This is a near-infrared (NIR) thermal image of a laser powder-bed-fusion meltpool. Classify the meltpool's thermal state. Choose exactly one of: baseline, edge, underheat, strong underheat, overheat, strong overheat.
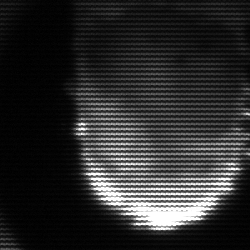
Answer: baseline